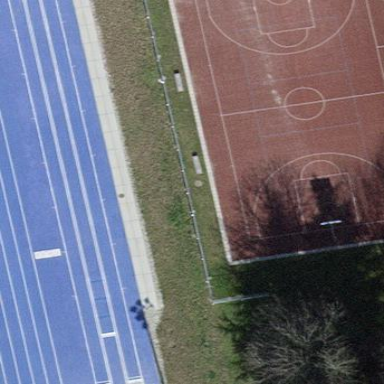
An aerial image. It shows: Track designed for athletics with focus on long jump activities.